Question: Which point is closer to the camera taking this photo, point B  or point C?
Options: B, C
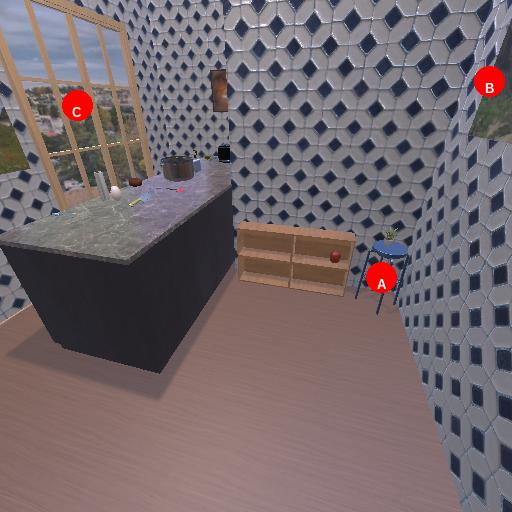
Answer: B